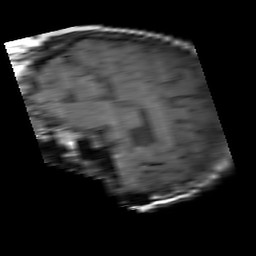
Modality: T1w
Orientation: sagittal
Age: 79
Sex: female
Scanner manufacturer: philips
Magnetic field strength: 3 T
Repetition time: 0.537 s
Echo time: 0.01 s